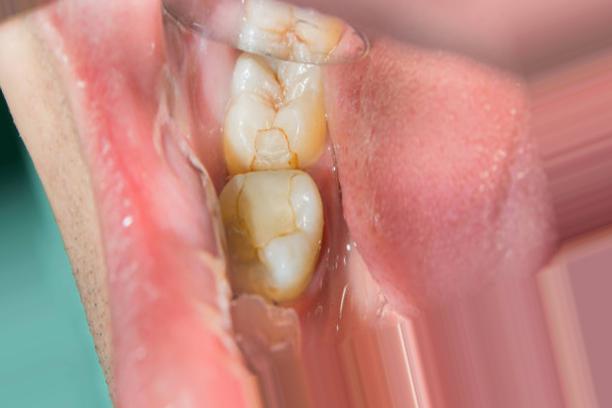
Condition: Caries